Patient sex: F
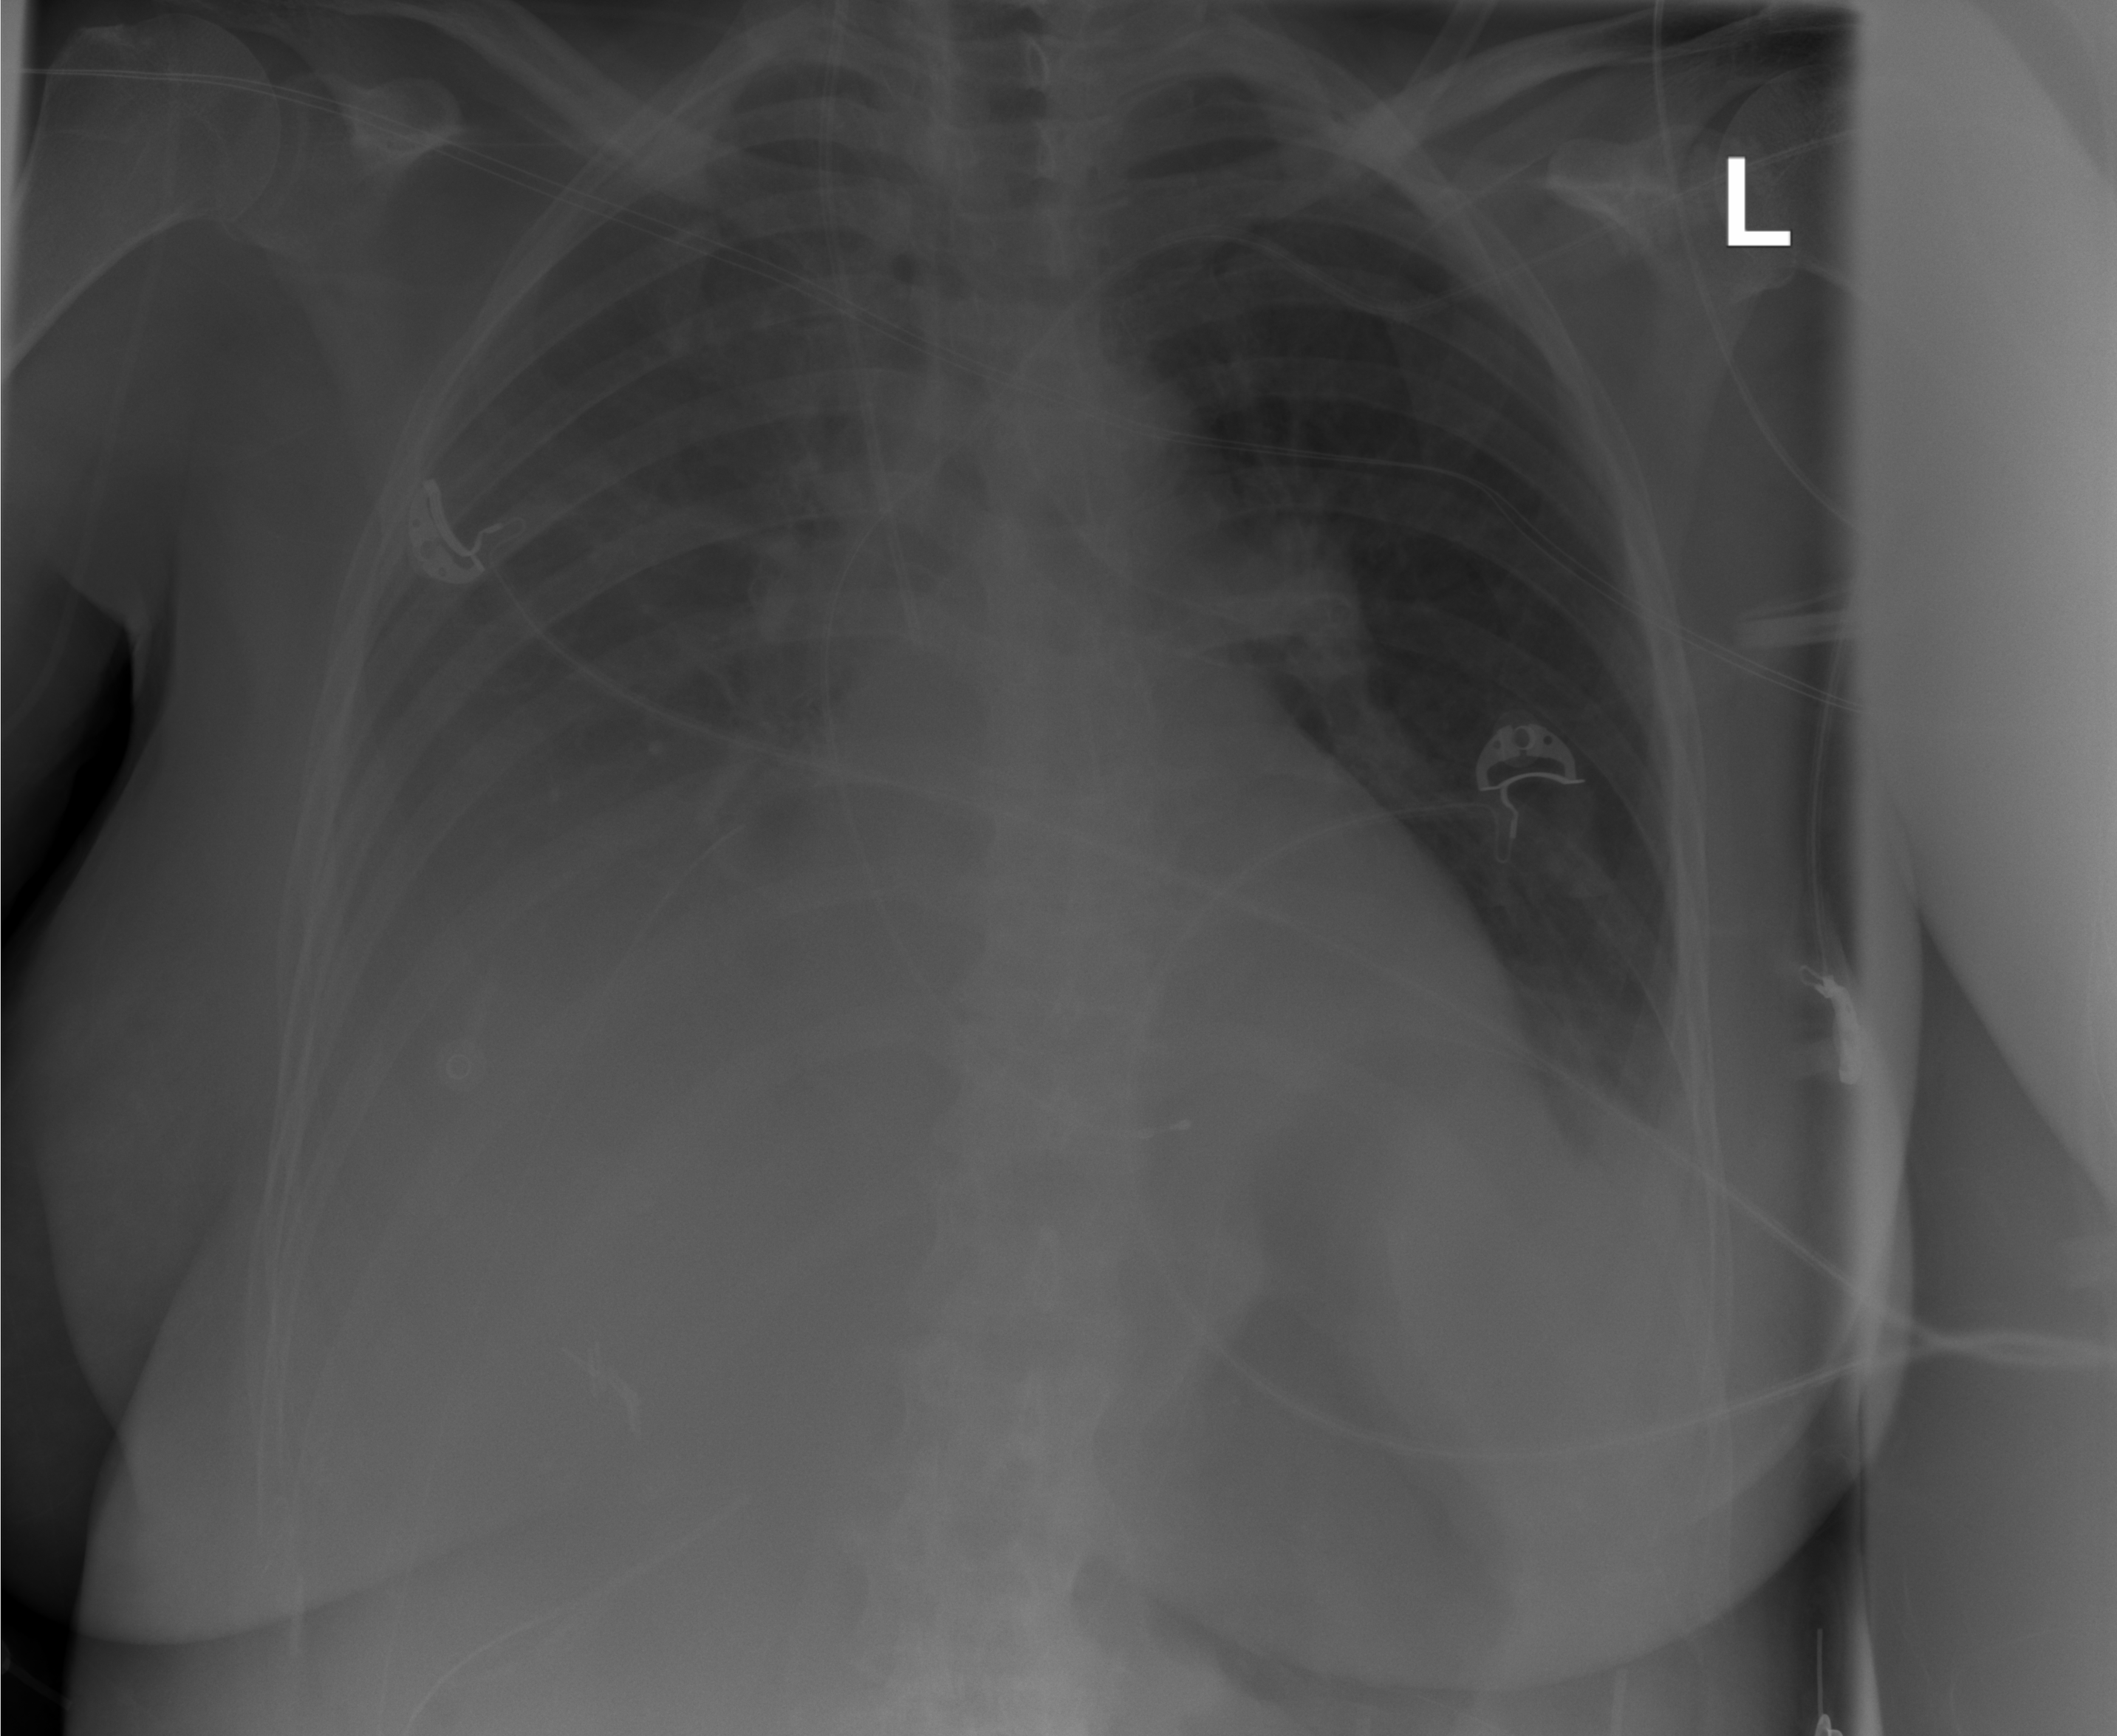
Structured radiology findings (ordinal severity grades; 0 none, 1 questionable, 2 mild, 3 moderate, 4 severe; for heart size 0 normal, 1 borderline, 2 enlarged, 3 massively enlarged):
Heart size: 1
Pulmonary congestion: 0
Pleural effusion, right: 3
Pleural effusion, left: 2
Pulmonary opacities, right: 1
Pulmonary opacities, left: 0
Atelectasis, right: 3
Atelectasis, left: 2